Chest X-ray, PA view. Patient: 47 years old, sex F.
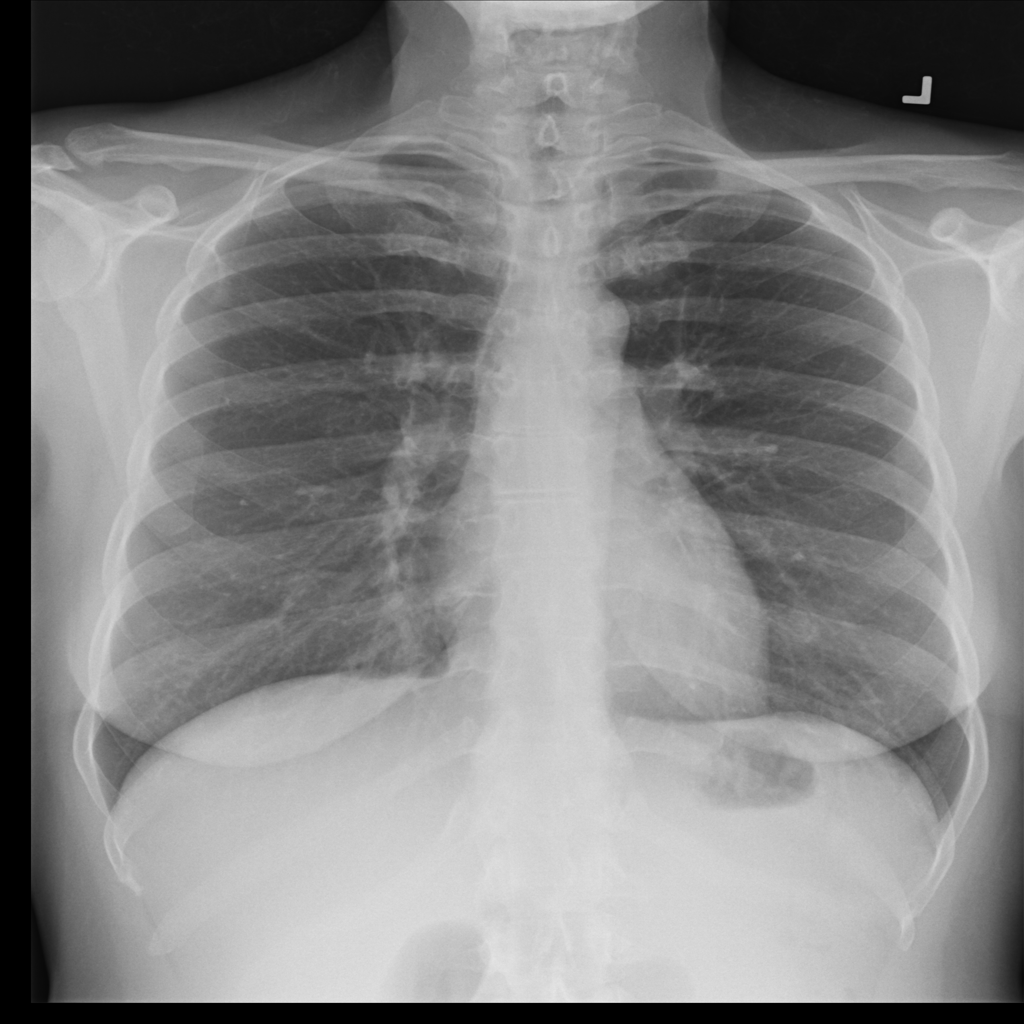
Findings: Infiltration